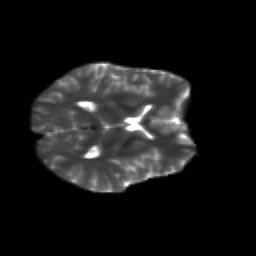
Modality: T2w
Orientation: axial
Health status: healthy
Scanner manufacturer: siemens
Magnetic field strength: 3 T
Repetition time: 10 s
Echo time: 0.092 s